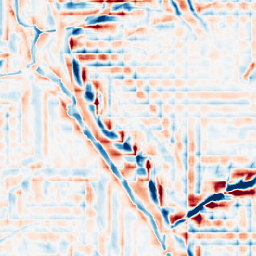
Category: wavelet
Decomposition family: wavelet_dwt
Decomposition parameters: wavelet: db2
level: 4
Upsampling method: bilinear
Upsampling parameters: scale: 2
Upsampling scale: 2